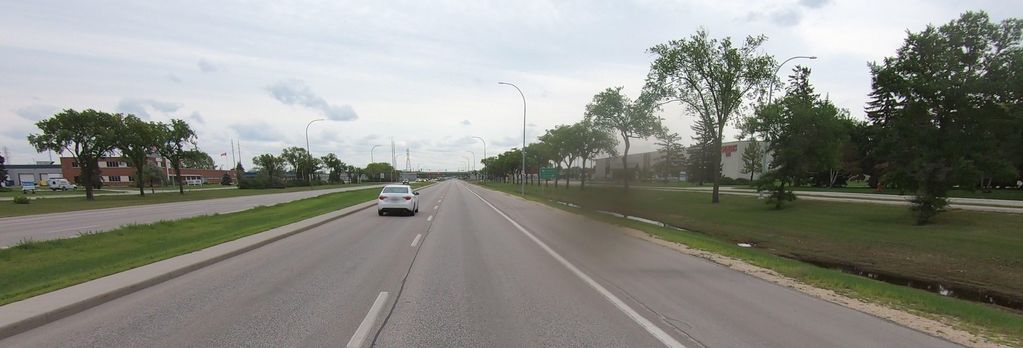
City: winnipeg